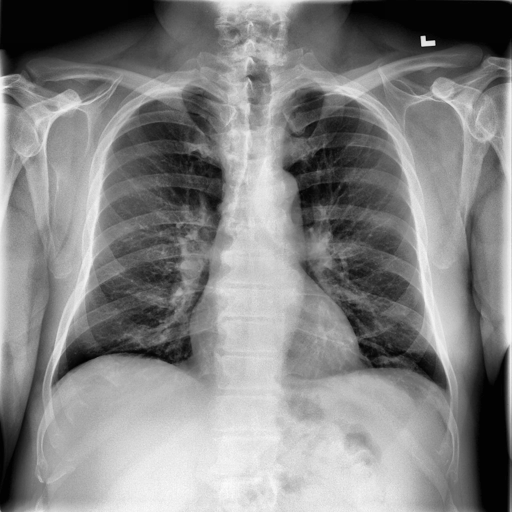
Finding: NORMAL